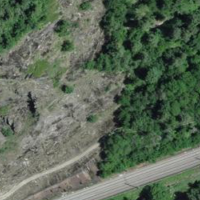
EUNIS habitat code: 43
Species observed at this site:
Plantago major